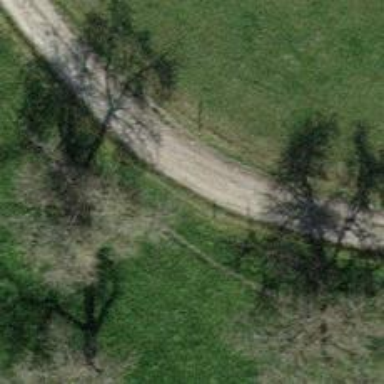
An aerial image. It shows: Pebblestone track with grade3 tracktype.